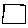
Label: square